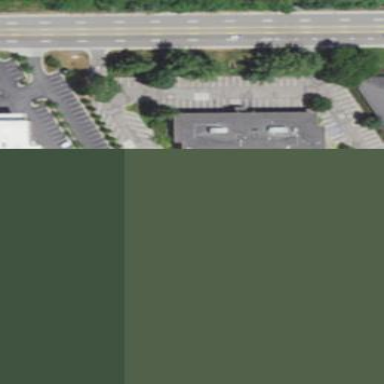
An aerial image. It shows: Parking area.